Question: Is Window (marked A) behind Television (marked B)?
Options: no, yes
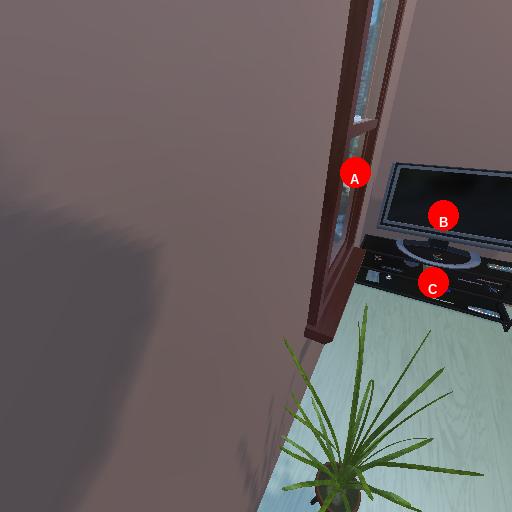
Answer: no